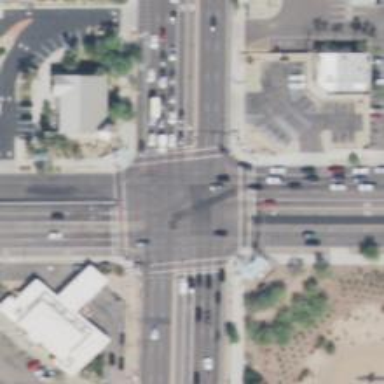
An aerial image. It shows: Solid stop line on the road marking.